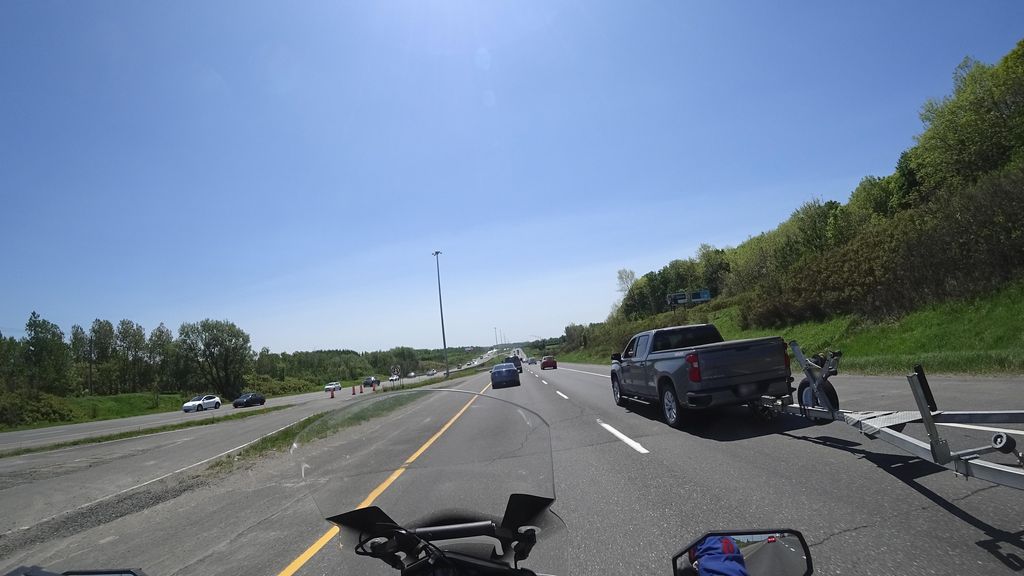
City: quebec_city